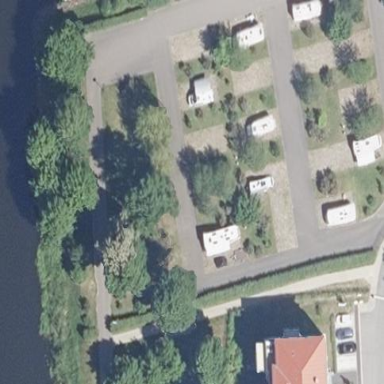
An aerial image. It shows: Caravan site with sanitary dump station.